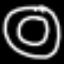
Label: donut